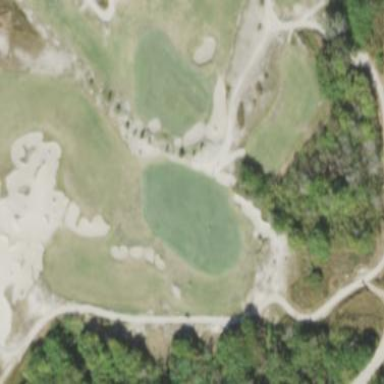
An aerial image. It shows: Green golf area with grass land use.